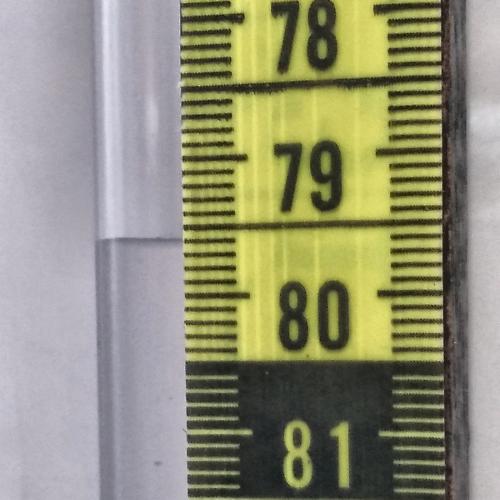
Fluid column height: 79.6 cm